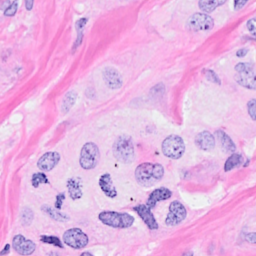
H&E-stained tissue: Breast